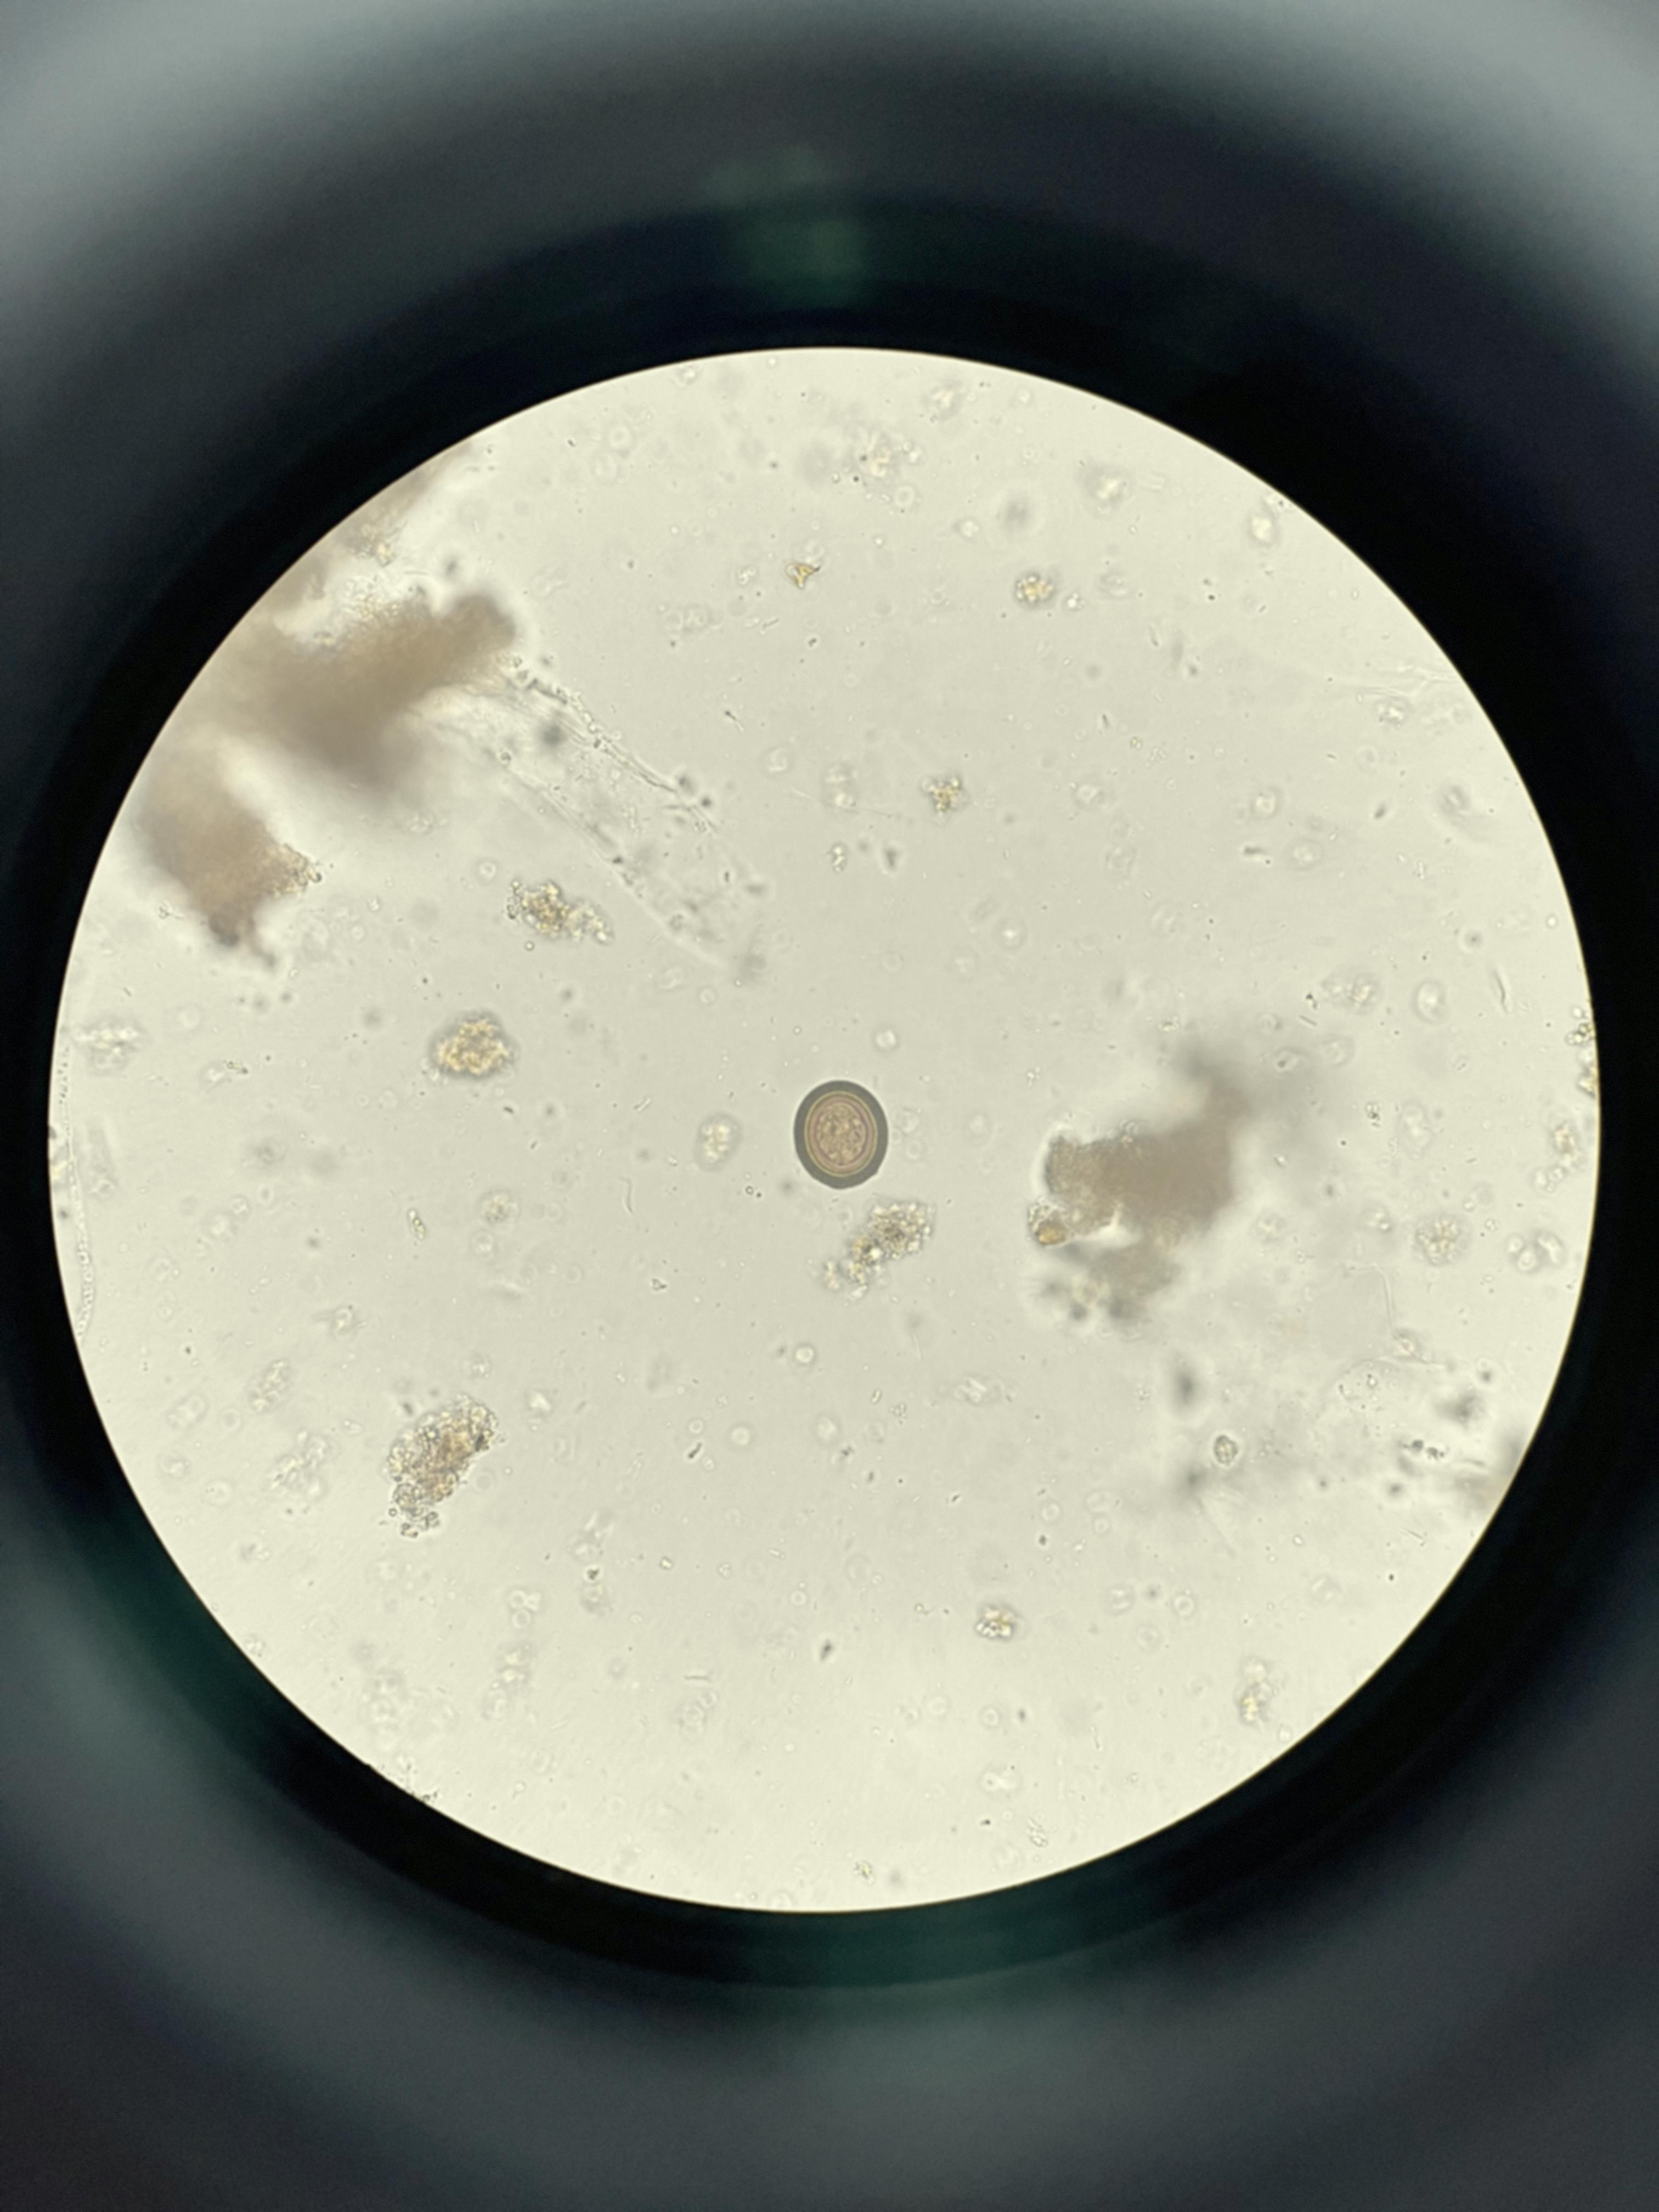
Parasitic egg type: Taenia spp. egg